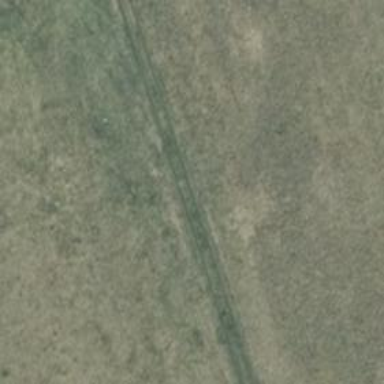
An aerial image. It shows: Track with grade 4 tracktype.